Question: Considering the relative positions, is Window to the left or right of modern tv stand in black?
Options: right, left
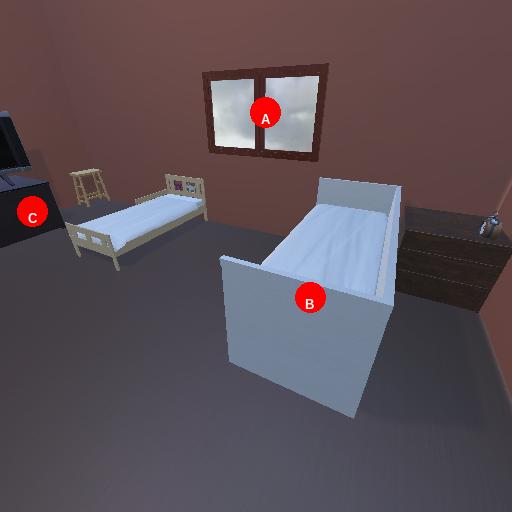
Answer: right